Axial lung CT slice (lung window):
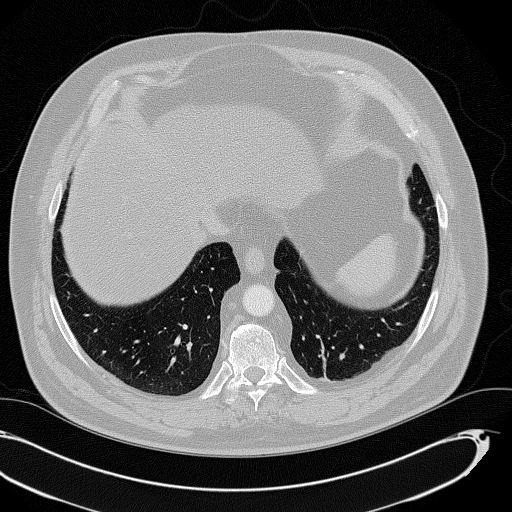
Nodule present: no